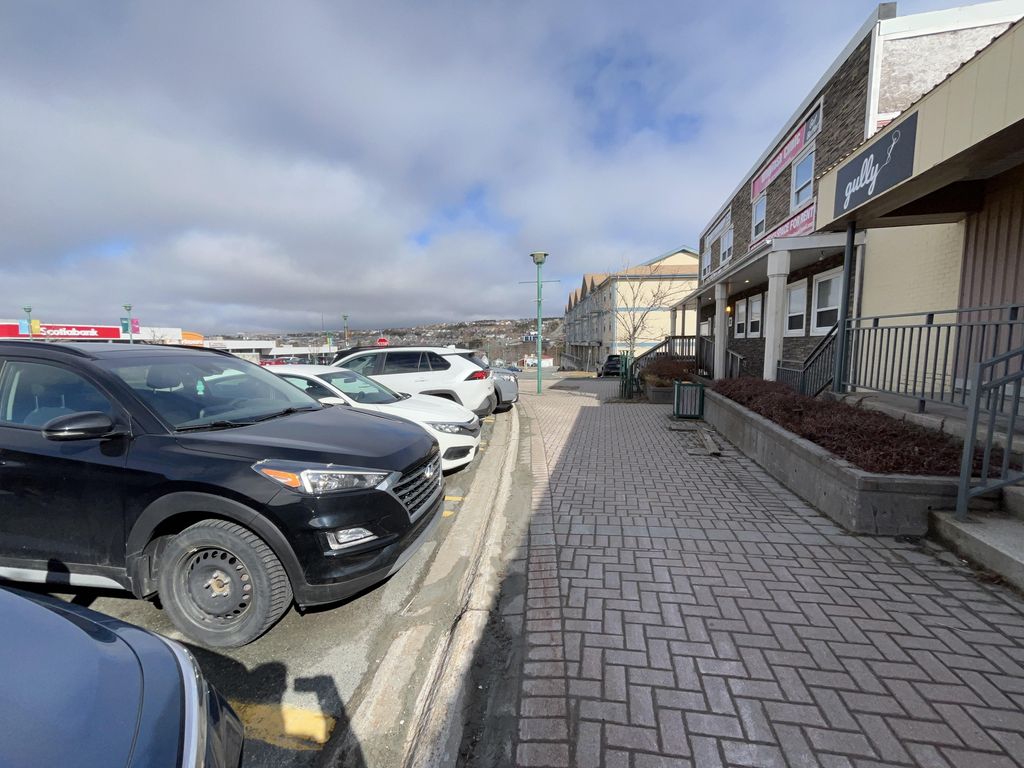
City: st_johns